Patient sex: M
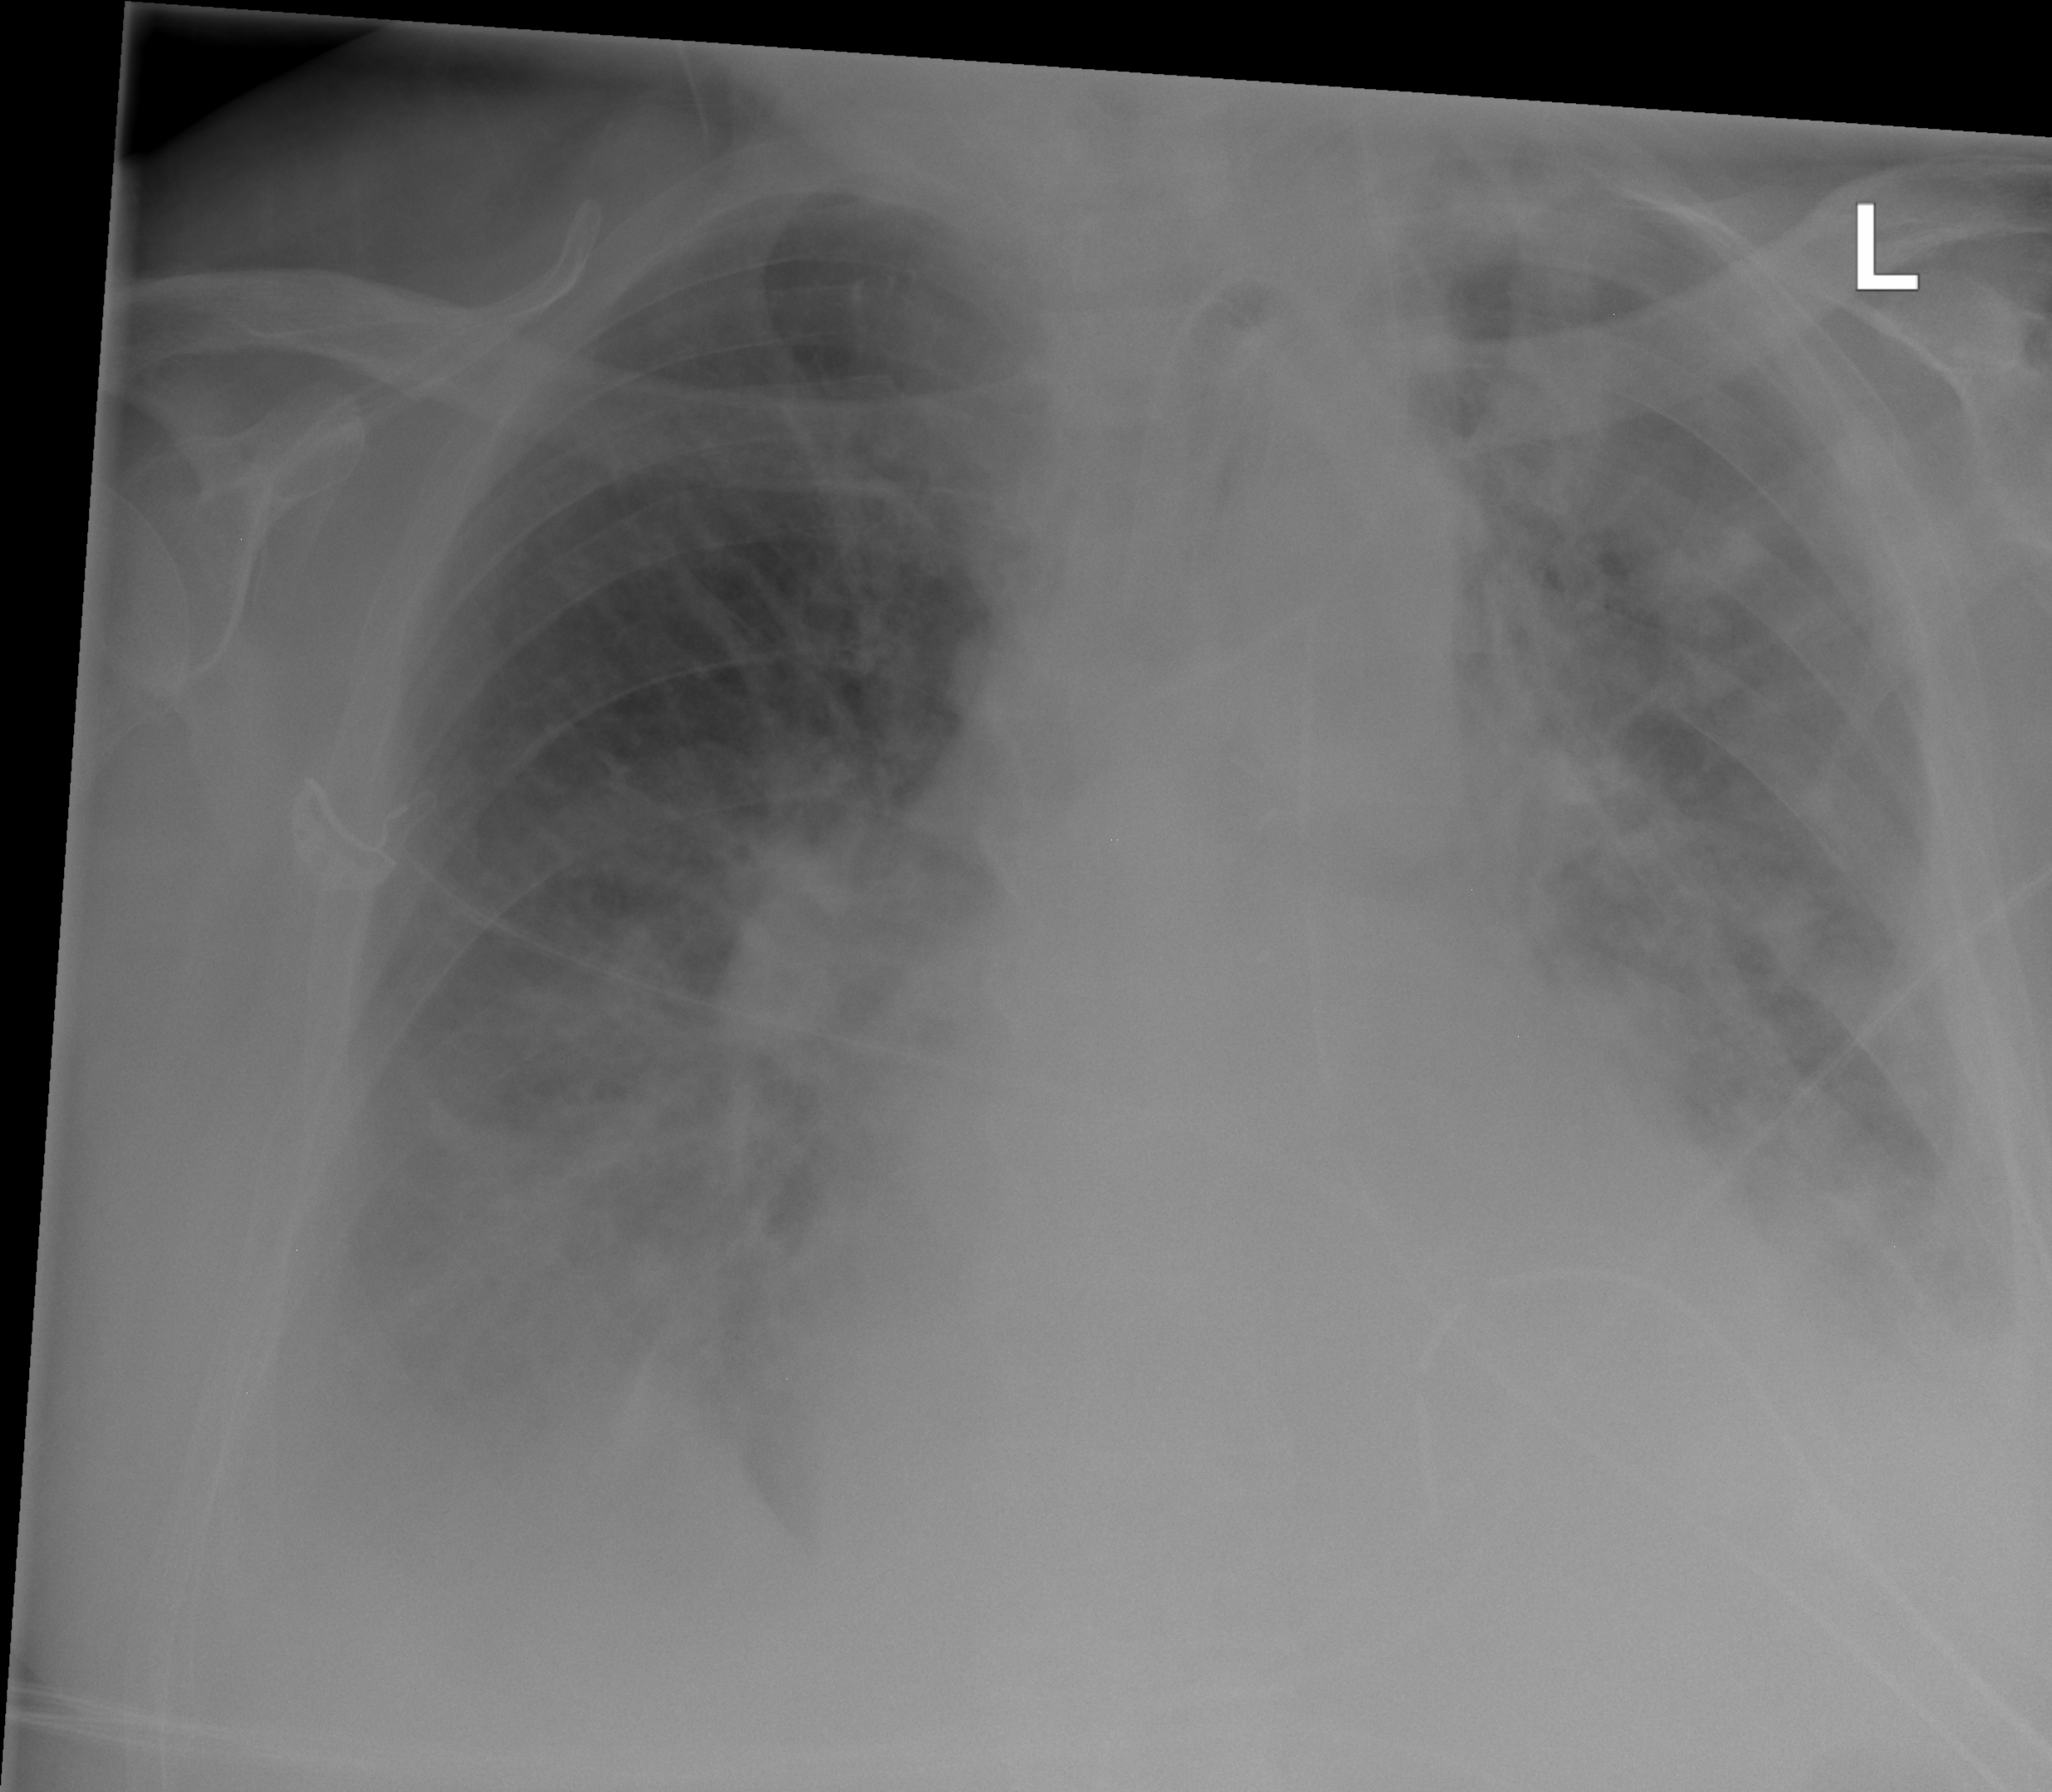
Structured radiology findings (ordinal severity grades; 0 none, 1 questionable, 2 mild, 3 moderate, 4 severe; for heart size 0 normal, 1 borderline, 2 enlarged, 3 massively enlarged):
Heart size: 2
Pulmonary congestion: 2
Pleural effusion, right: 3
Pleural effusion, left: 3
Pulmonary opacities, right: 2
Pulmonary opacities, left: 2
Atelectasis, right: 2
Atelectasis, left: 3